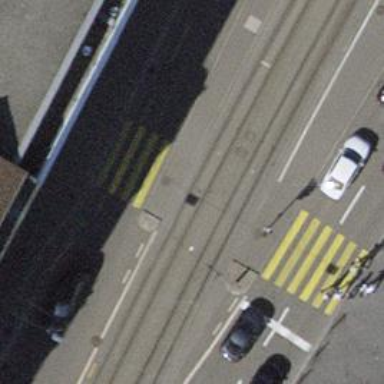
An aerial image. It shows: Tram crossing on the railway.